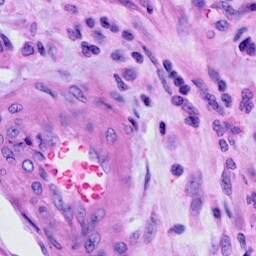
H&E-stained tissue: Cervix